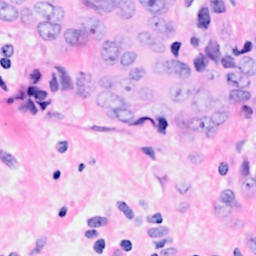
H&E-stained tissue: Breast